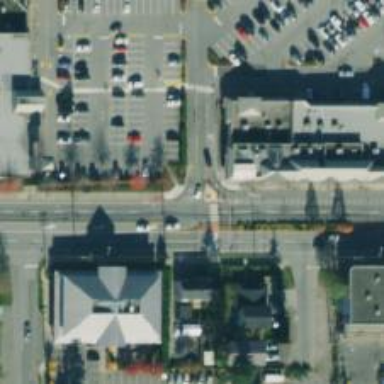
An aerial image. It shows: Uncontrolled road crossing with lines markings.